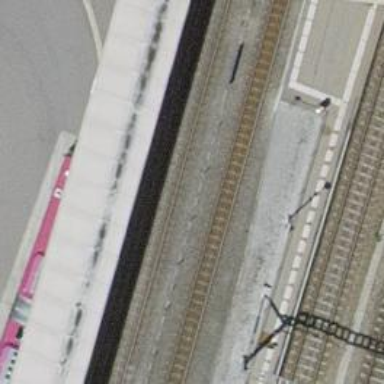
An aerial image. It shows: Stop position for public transport on the railway.